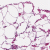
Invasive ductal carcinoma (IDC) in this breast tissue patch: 0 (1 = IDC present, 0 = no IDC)